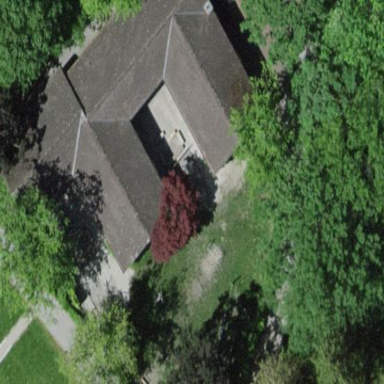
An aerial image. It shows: Kindergarten.